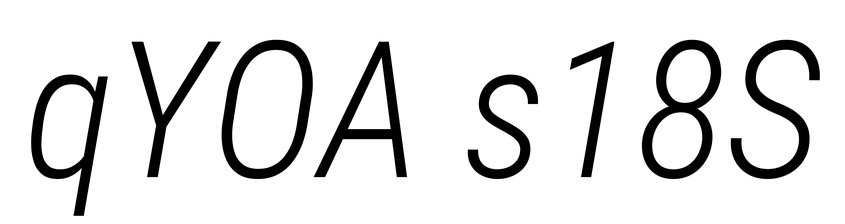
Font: Roboto-Italic_Condensed_Light_Italic